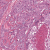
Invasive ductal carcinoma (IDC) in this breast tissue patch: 1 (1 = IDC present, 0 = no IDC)